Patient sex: F
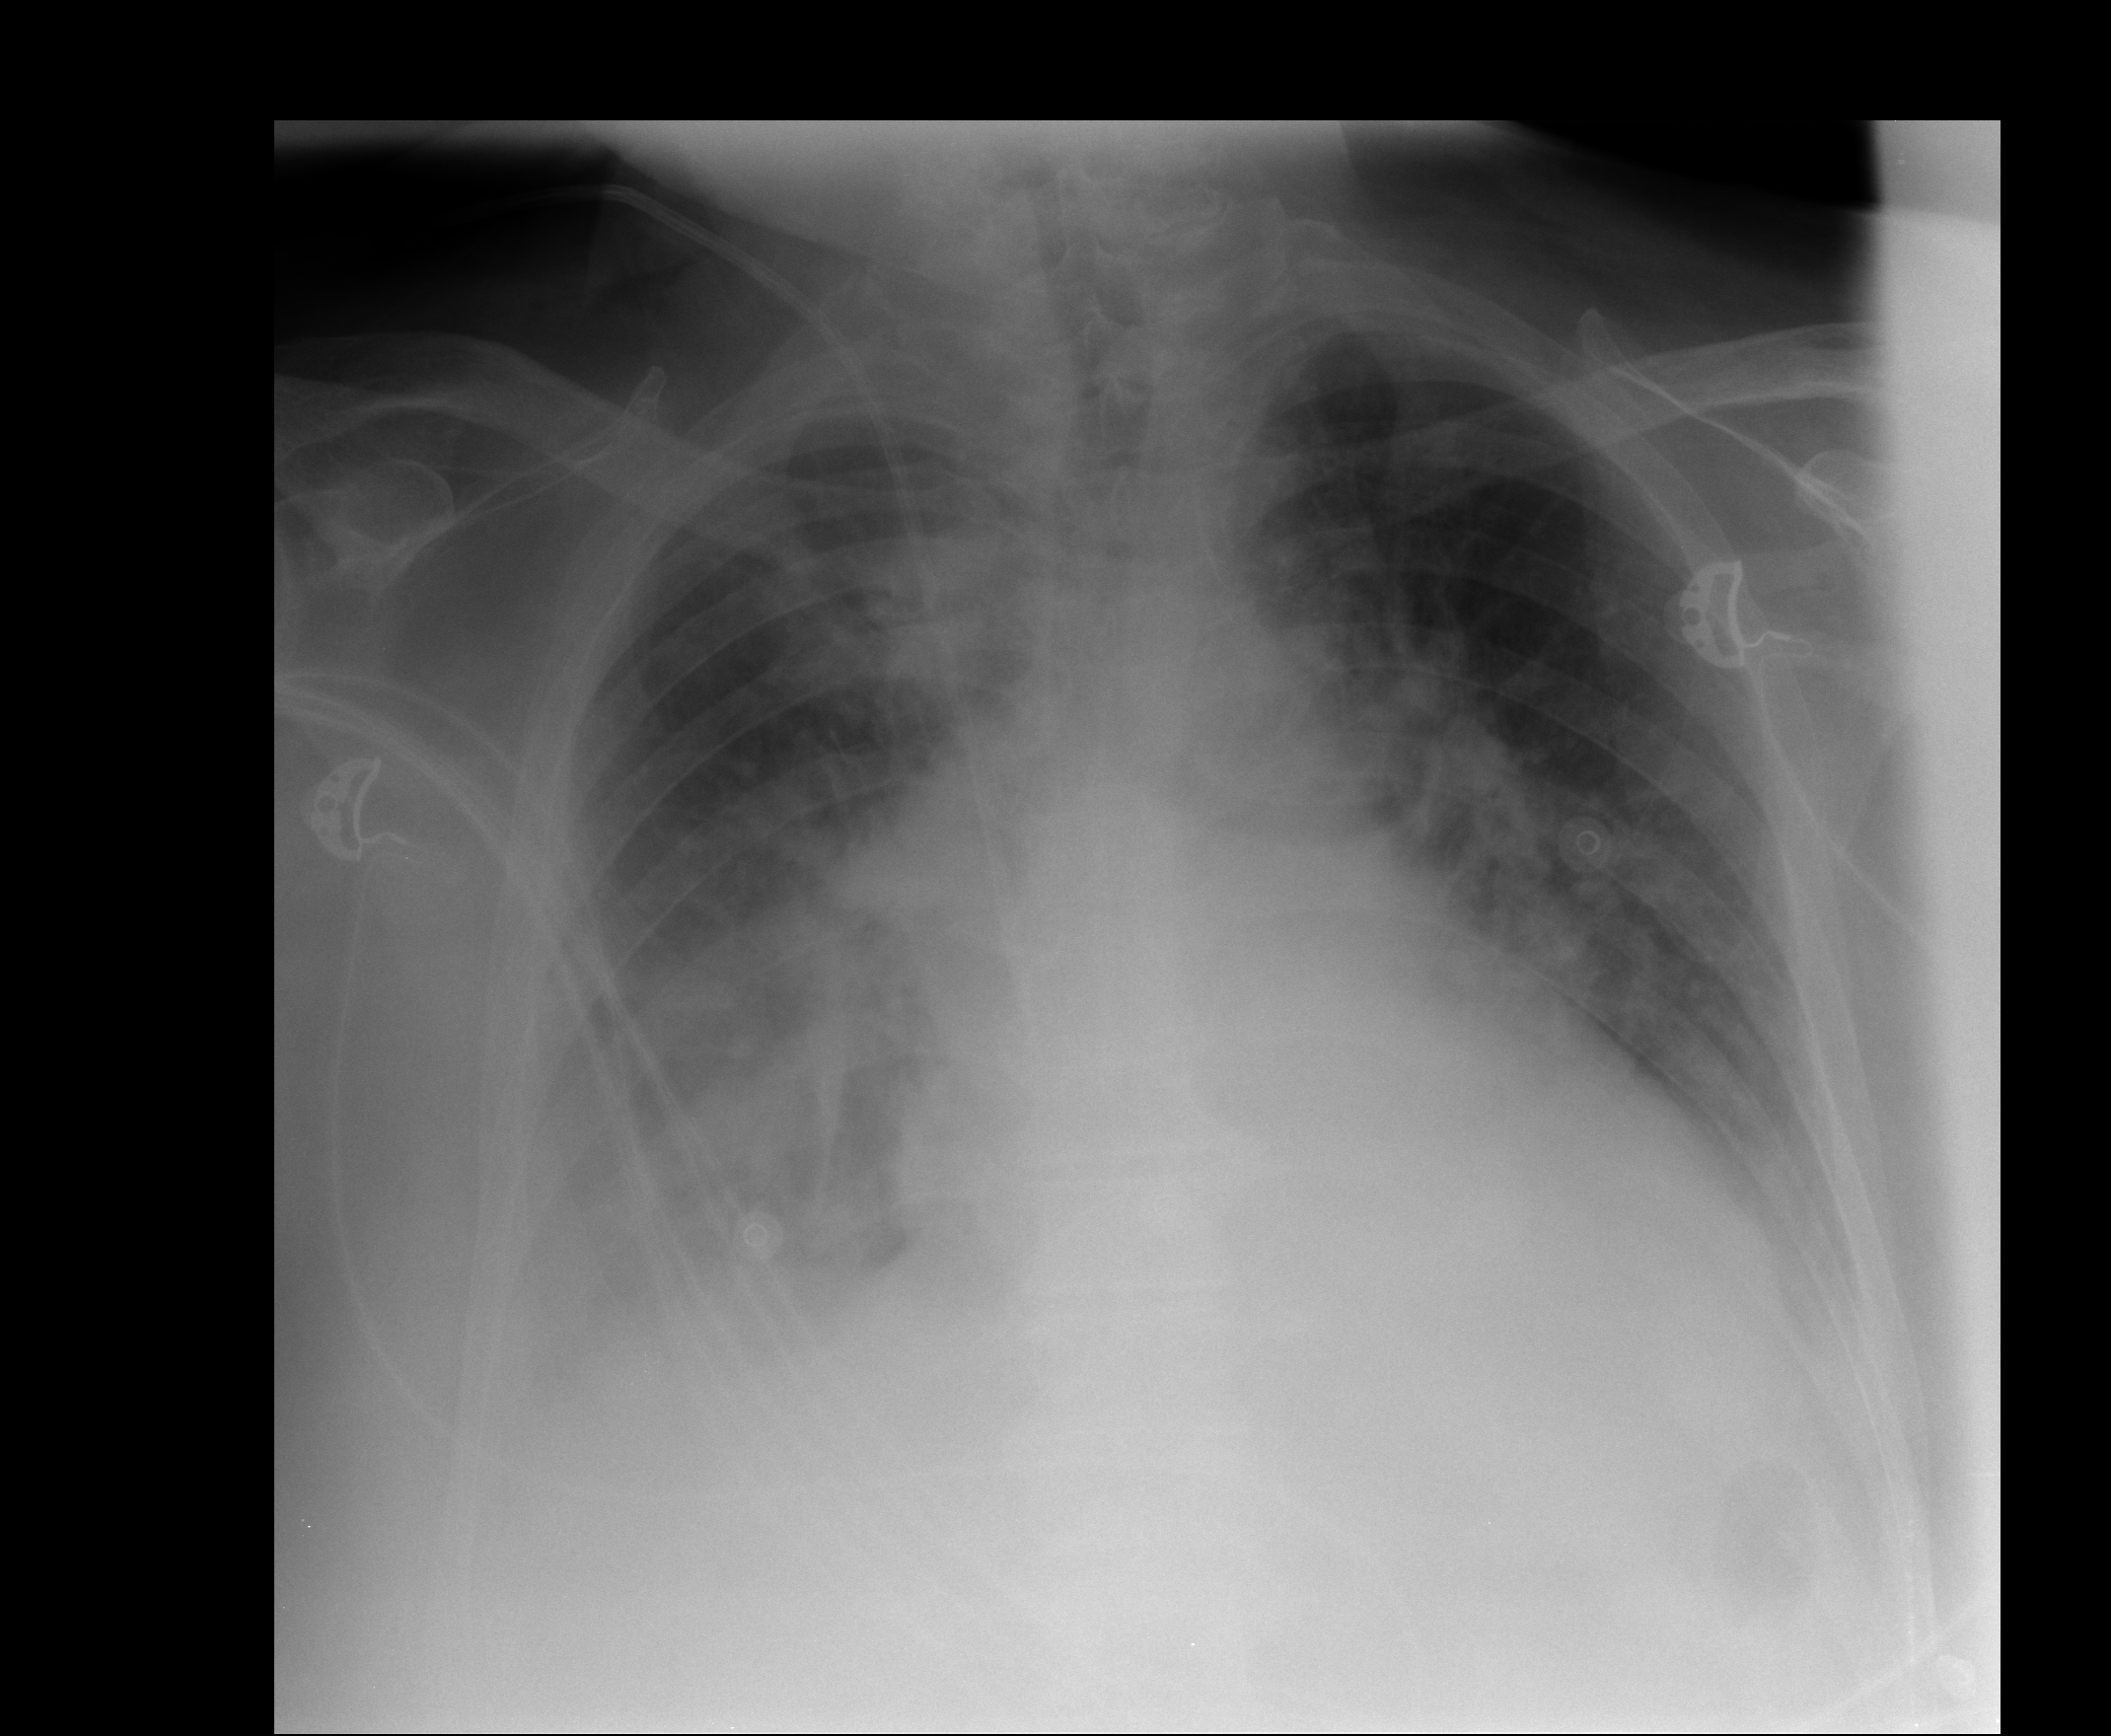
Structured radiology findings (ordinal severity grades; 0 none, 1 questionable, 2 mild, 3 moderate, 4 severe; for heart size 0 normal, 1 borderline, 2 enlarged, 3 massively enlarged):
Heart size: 2
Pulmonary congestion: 2
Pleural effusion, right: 2
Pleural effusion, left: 2
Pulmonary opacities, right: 2
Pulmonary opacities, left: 1
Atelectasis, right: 2
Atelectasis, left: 2